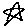
Label: star